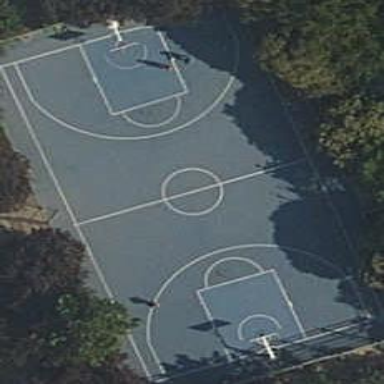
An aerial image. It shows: Concrete basketball court in pitch area.